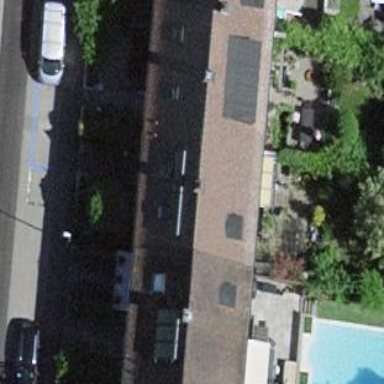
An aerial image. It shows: Terrace building.